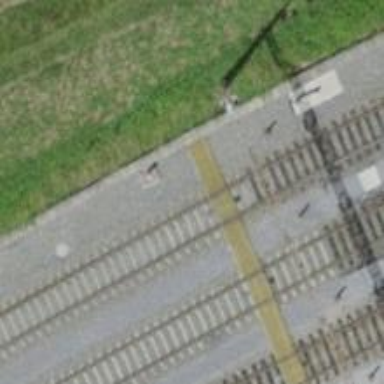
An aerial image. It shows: Railway crossing.